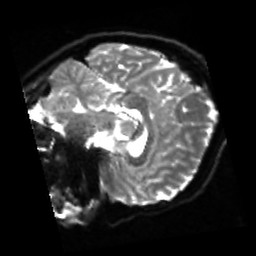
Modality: sbref
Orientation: sagittal
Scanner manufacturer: siemens
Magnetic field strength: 3 T
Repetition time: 4 s
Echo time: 0.0594 s